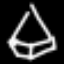
Label: diamond